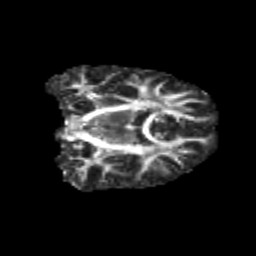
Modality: FA
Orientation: coronal
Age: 11
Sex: male
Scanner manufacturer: siemens
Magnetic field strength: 3 T
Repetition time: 3.8 s
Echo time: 0.07 s